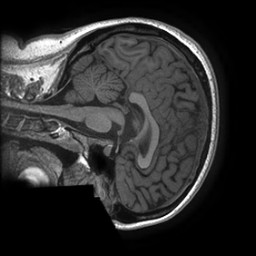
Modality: T1w
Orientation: sagittal